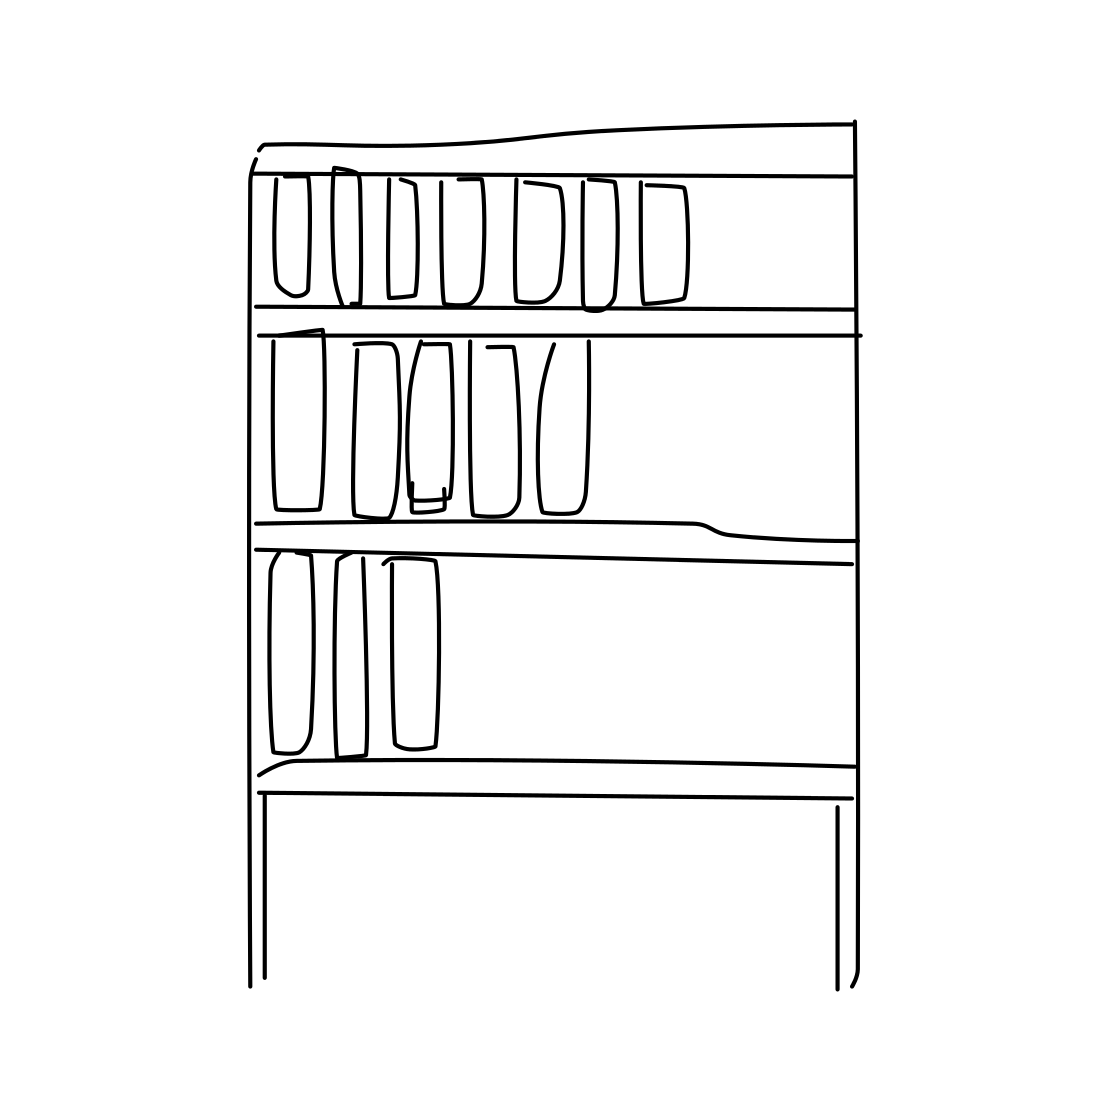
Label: bookshelf